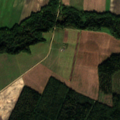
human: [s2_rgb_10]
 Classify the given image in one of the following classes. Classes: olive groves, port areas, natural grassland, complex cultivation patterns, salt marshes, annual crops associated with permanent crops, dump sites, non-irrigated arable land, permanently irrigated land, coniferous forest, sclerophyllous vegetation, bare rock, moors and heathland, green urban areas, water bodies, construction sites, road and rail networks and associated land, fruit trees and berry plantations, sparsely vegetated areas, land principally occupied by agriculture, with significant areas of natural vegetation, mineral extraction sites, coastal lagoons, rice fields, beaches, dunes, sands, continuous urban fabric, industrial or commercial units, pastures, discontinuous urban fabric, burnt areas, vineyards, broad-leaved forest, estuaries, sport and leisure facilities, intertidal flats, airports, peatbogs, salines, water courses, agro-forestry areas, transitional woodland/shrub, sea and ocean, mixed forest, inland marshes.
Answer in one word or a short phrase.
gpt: non-irrigated arable land, mixed forest, transitional woodland/shrub